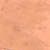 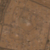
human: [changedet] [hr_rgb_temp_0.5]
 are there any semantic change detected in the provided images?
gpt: Desert left the place to urbanization.